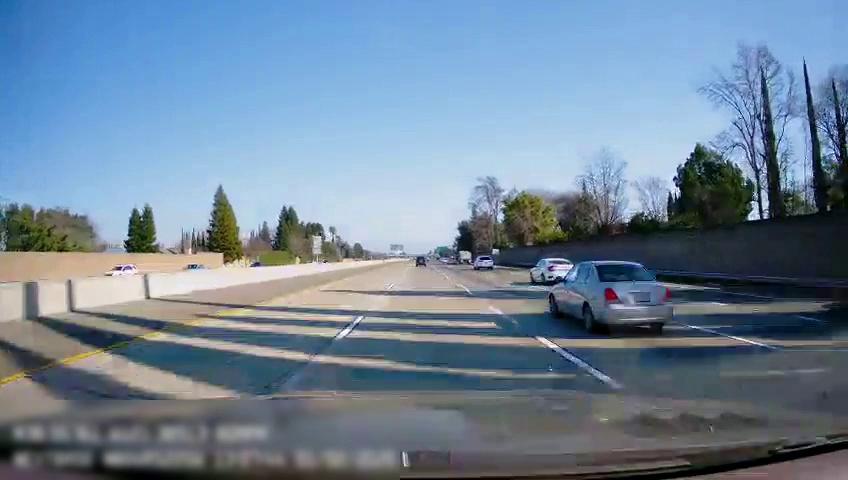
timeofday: Day
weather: Sunny
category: Drivable Space
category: Vehicles | Other LV
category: Vehicles | SUV
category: Vehicles | SUV
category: Vehicles | Car
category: Vehicles | Car
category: Vehicles | Car
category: Vehicles | SUV
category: Vehicles | Car
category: Lanes | Current Lane
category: Lanes | Alternate Lane
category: Lanes | Alternate Lane
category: Lanes | Alternate Lane
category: Lanes | Alternate Lane
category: Lanes | Alternate Lane